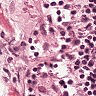
Metastatic tissue present: no